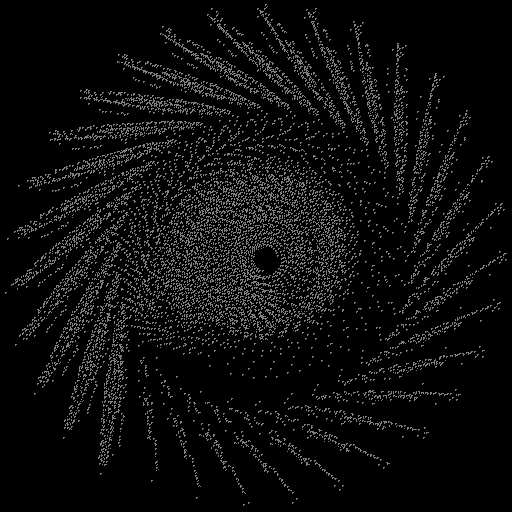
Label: fleabane